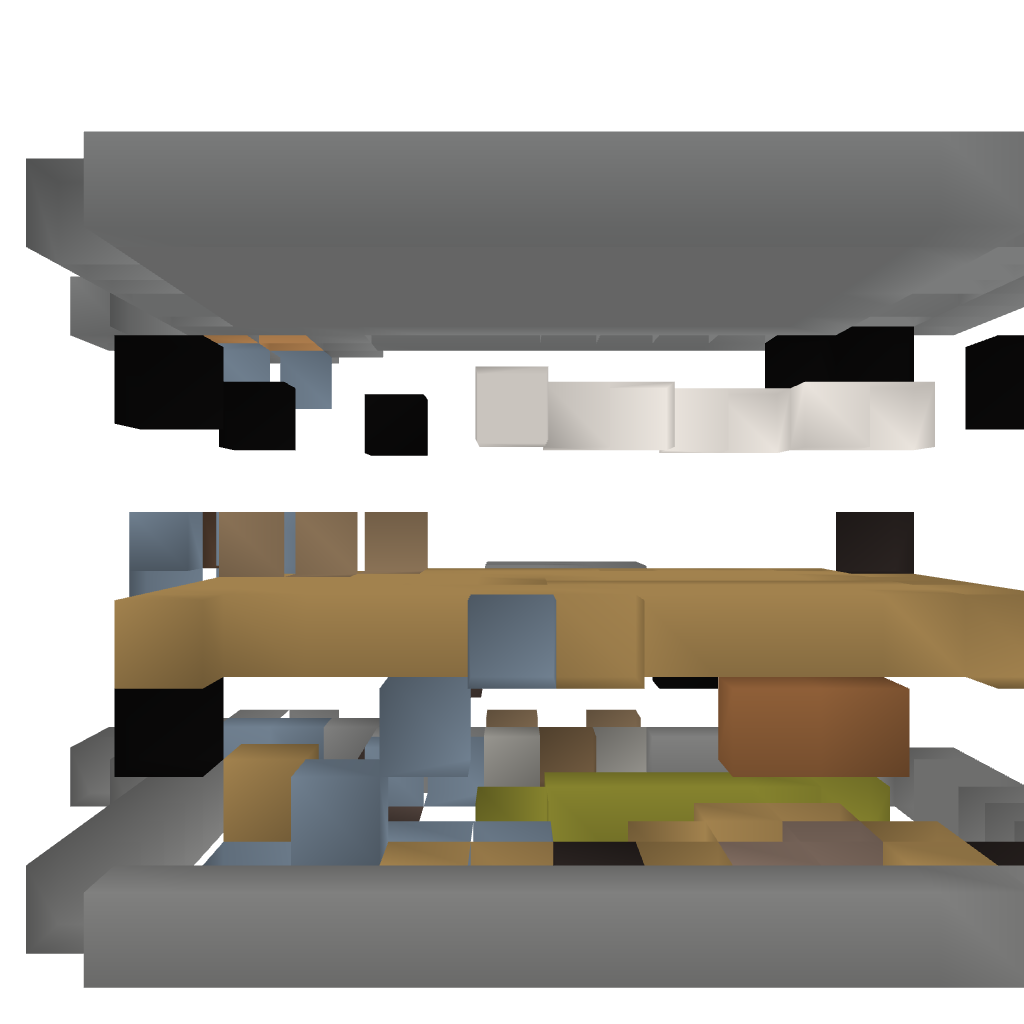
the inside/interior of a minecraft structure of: Modern House